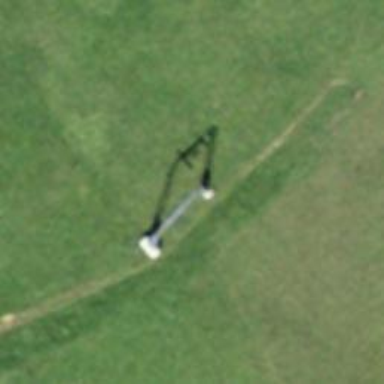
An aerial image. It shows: Pylon used for aerialway.